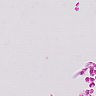
Metastatic tissue present: no